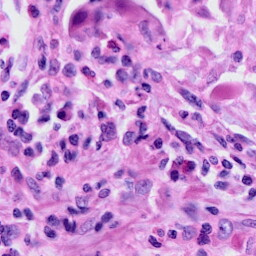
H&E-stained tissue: Cervix